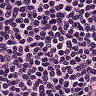
Metastatic tissue present: no